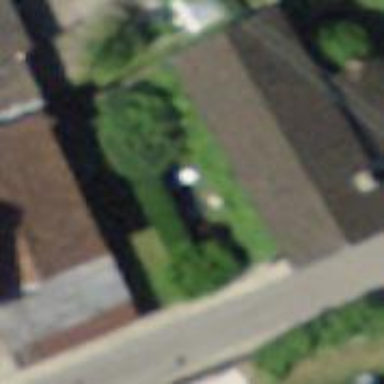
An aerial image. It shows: Simple house.